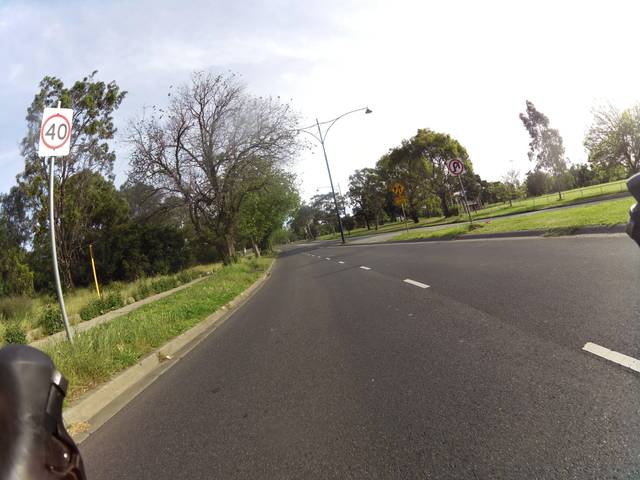
Region: Australia
Coordinates: -37.854, 144.979